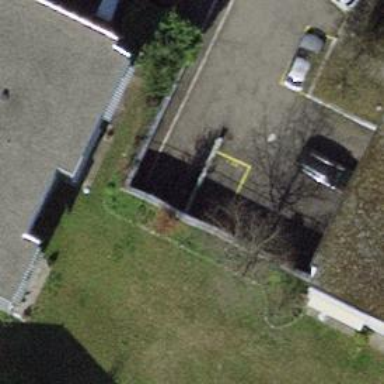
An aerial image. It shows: Parking entrance.